Field crop: tomato
Growth stage: 1
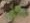
Species: solanum